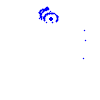
Particle: pion